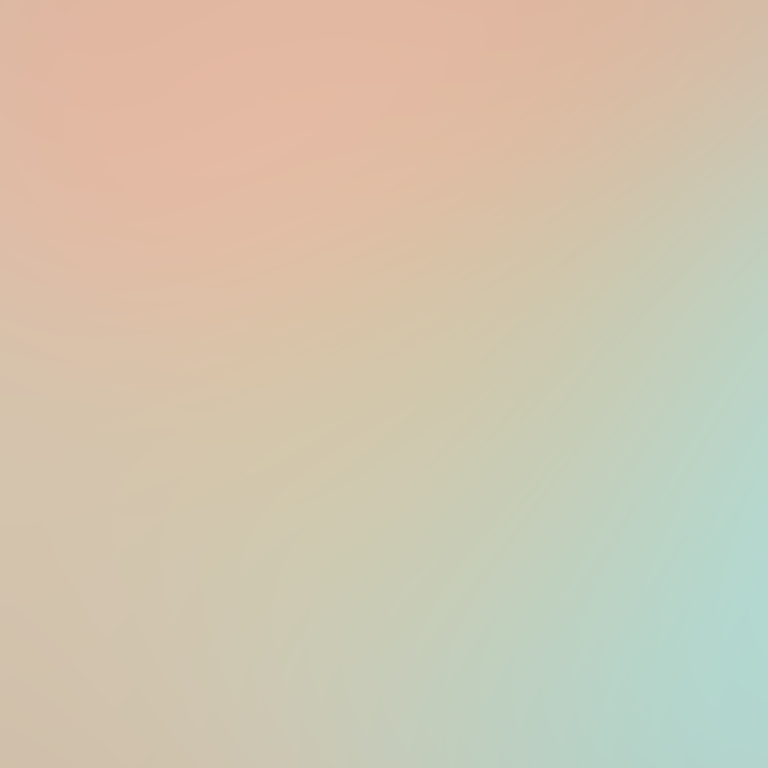
Abstract light effect, smooth gradient from soft peach to gentle teal, serene atmosphere, diffuse light, no room, no furniture, no objects.